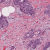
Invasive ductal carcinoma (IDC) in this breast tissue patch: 1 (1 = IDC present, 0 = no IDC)